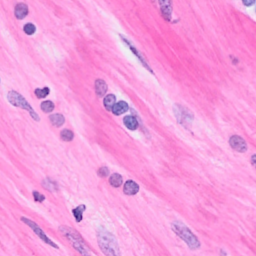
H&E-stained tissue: Breast